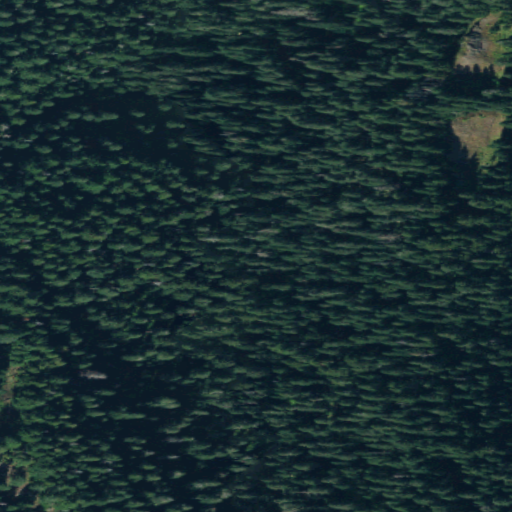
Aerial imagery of plain(s) in Washington named Little Paradise containing only evergreen forest